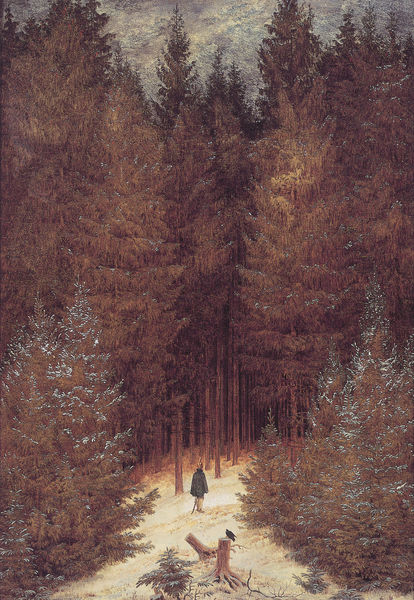
Titel: Der Chasseur im Walde
Künstler: Caspar David Friedrich
Institution: Privatbesitz
Schlagwörter: baum, blau, dunkel, gemälde, himmel, mann, umhang, vogel, weiß, wolken, baumstämme, bäume, grün, landschaft, ocker, äste, braun, grau, hell, holz, licht, schwarz, türkis, rot, schnee, weg, beige, hochformat, malerei, mensch, öl, baumstamm, einsamkeit, kalt, natur, stamm, zweige, einsam, gehen, wege, dunkelheit, mantel, wald, stock, düster, winter, romantik, tannen, constable, stämme, turner, glanz, allein, abendstimmung, stümpfe, wandern, kälte, lichtung, soldat, spazierstock, fichte, nadelbaum, tanne, unterholz, wurzeln, jäger, romantisch, wanderer, nadelbäume, fichten, tannenbaum, tannenwald, reif, nadeln, nadelwald, nadelholz, winterlandschaft, spaziergänger, rabe, caspar david friedrich, wanderstab, baumwipfel, wipfel, verloren, waldweg, nadelhölzer, stumpf, baumstumpf, gabelung, gefällt, pellerine, förster, krähe, elster, spaziergängr, winterwald, wegekreuz, dunkelheut, ejacke